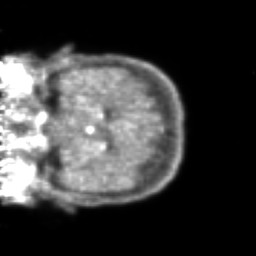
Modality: PET
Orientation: coronal
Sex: female
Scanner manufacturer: ge